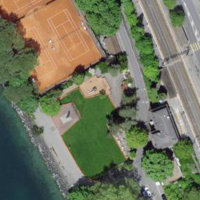
EUNIS habitat code: 54
Species observed at this site:
Chroicocephalus ridibundus
Pterocarya fraxinifolia
Anas platyrhynchos
Milvus migrans